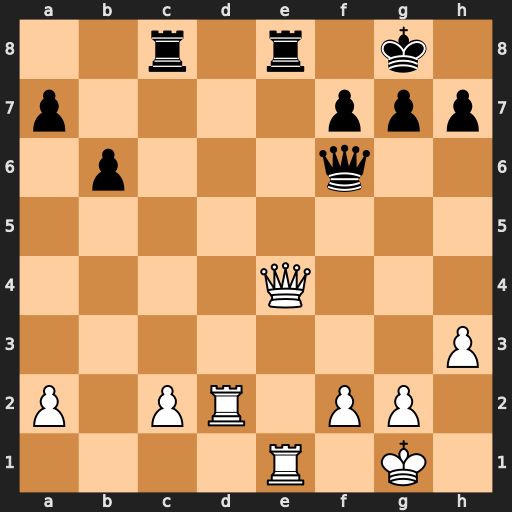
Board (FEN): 2r1r1k1/p4ppp/1p3q2/8/4Q3/7P/P1PR1PP1/4R1K1
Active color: w
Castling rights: -
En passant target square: -
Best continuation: Qxe8+ Rxe8 Rxe8#